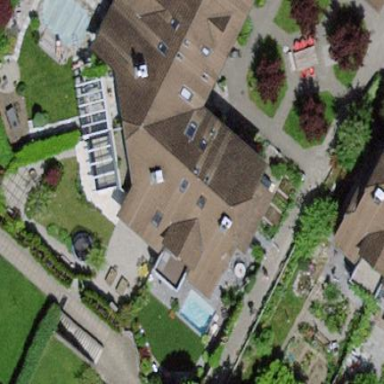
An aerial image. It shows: Terrace building with gabled roof.